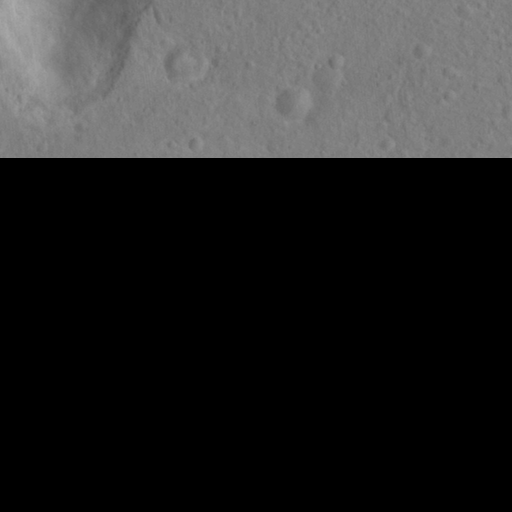
Objects detected: cone